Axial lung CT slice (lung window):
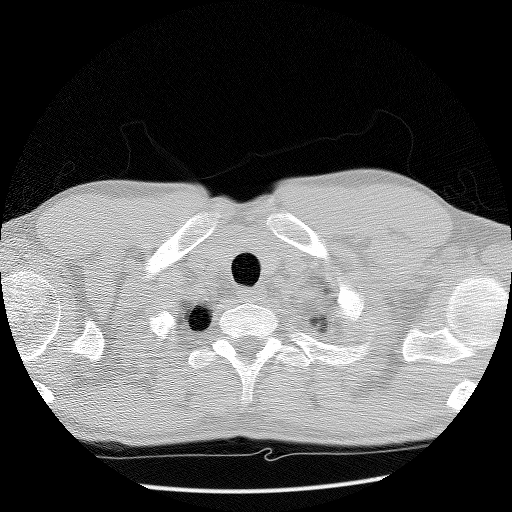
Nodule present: no